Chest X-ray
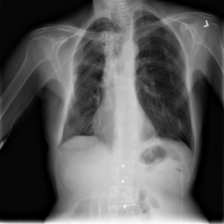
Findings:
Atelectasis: negative
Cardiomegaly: negative
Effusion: negative
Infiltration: negative
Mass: negative
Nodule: negative
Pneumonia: negative
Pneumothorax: positive
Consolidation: negative
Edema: negative
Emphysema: negative
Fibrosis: negative
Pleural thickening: negative
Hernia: negative